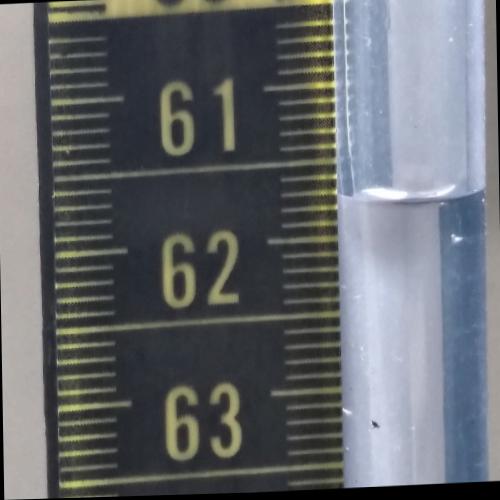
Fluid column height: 61.7 cm